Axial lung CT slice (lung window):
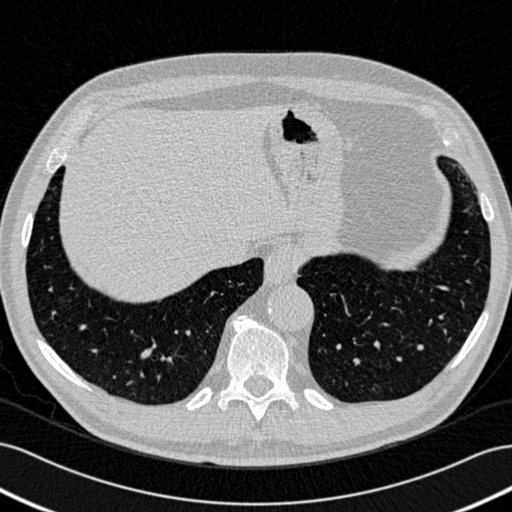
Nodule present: no